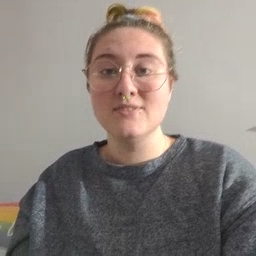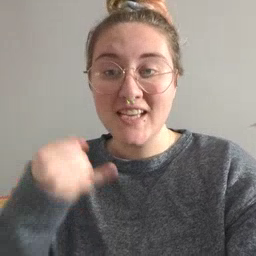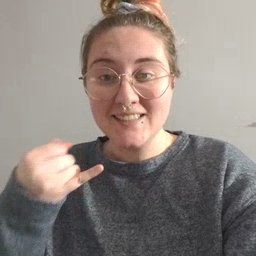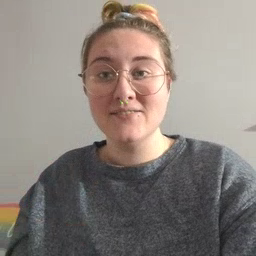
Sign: jeans